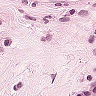
Metastatic tissue present: no